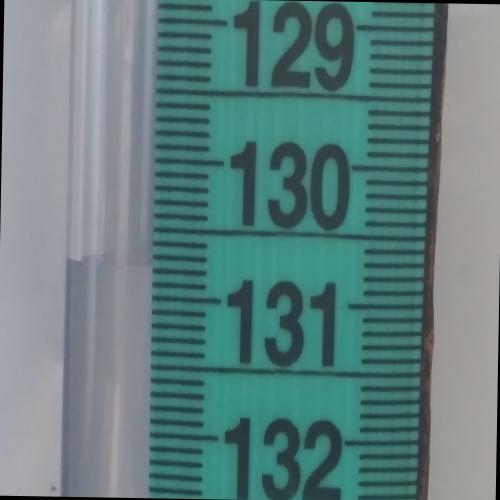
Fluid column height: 130.8 cm